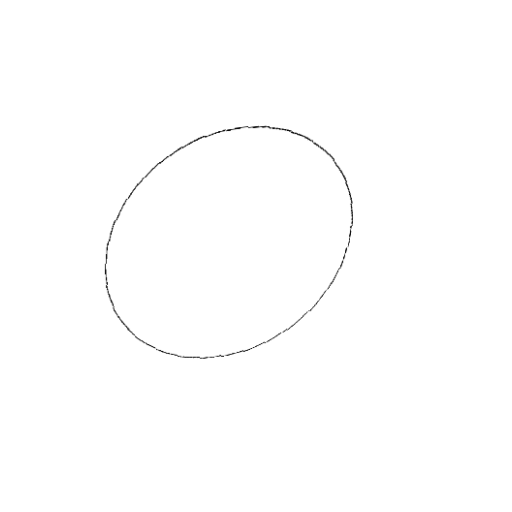
Crossing number: 0